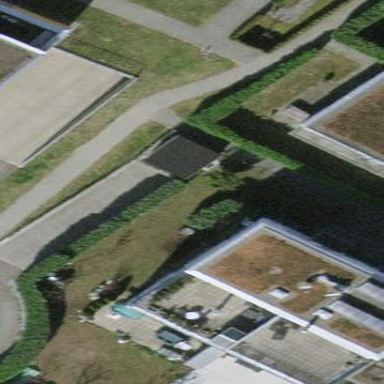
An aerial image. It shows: Terrace building.